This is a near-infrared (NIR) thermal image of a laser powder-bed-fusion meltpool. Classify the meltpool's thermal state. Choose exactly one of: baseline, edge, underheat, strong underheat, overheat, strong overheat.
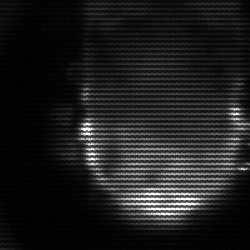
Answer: baseline